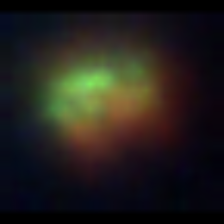
Taxon: NanoPlankton
Group: Other